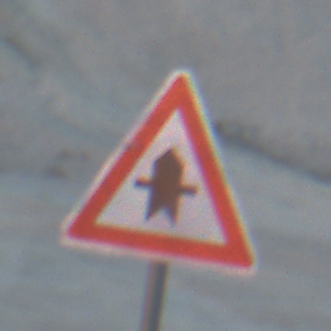
Verkehrszeichen: Vorfahrt
Umgebung: Outdoor, Beach
Tageszeit: SunriseSunset
Wetter: PartlyCloudy
Licht: Natural
Jahreszeit: NotSpecified
Kontrast: MediumContrast